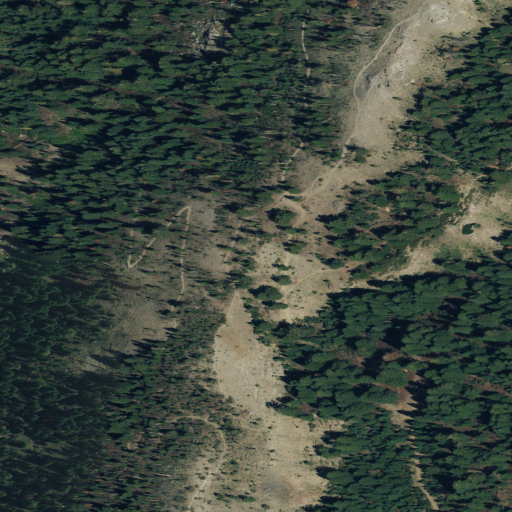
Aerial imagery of gap in California named Castle Pass containing evergreen forest and shrub